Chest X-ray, AP view. Patient: 35 years old, sex F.
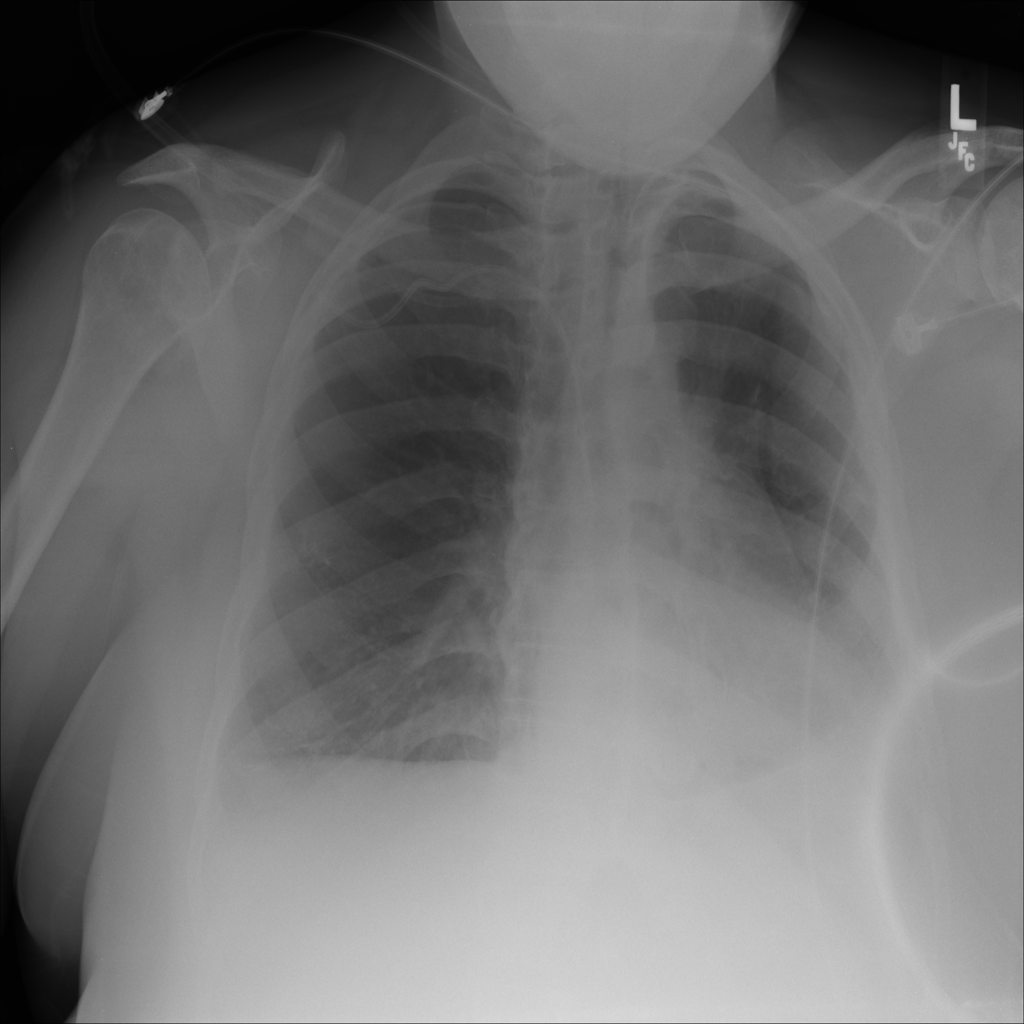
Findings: No Finding